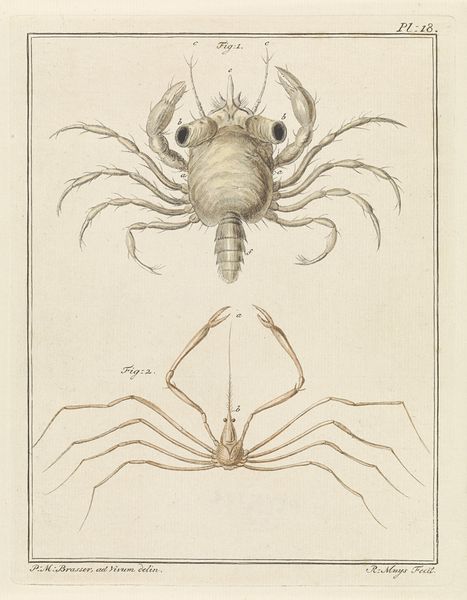
Titel: Strandkrab en een pijlkrabbensoort
Künstler: Robbert Muys
Standort: Amsterdam
Institution: Rijksmuseum
Schlagwörter: tier, tiere, natur, figur, beine, krabbe, zangen, krebs, zange, naturstudie, zoologie, spinne, naturkunde, spinnentiere, plate, krebstier, floh, seespinne, seespinnen, kerbtiere, fangschere, fangscheren, naturlehre, arthropoda